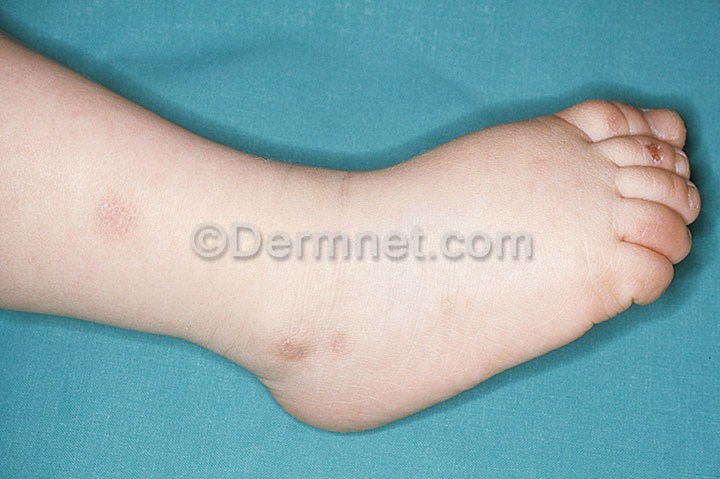
Disease: Bullous Disease Photos